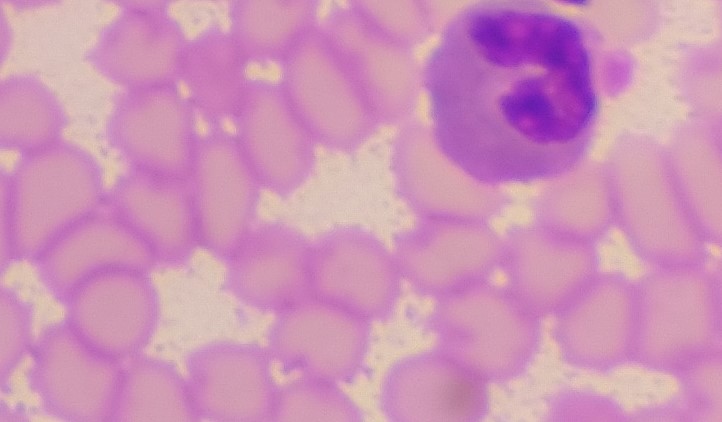
White blood cell type: Eosinophil